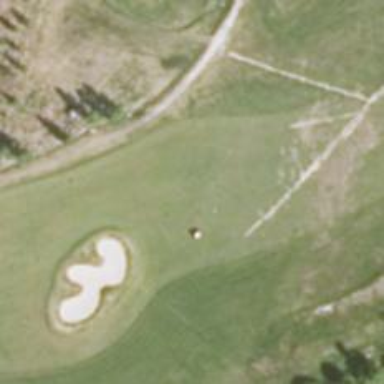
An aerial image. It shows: View of golf hole.